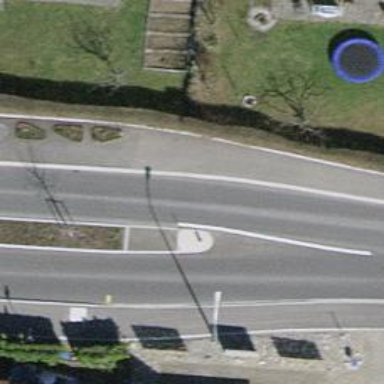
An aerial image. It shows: Unmarked road crossing.